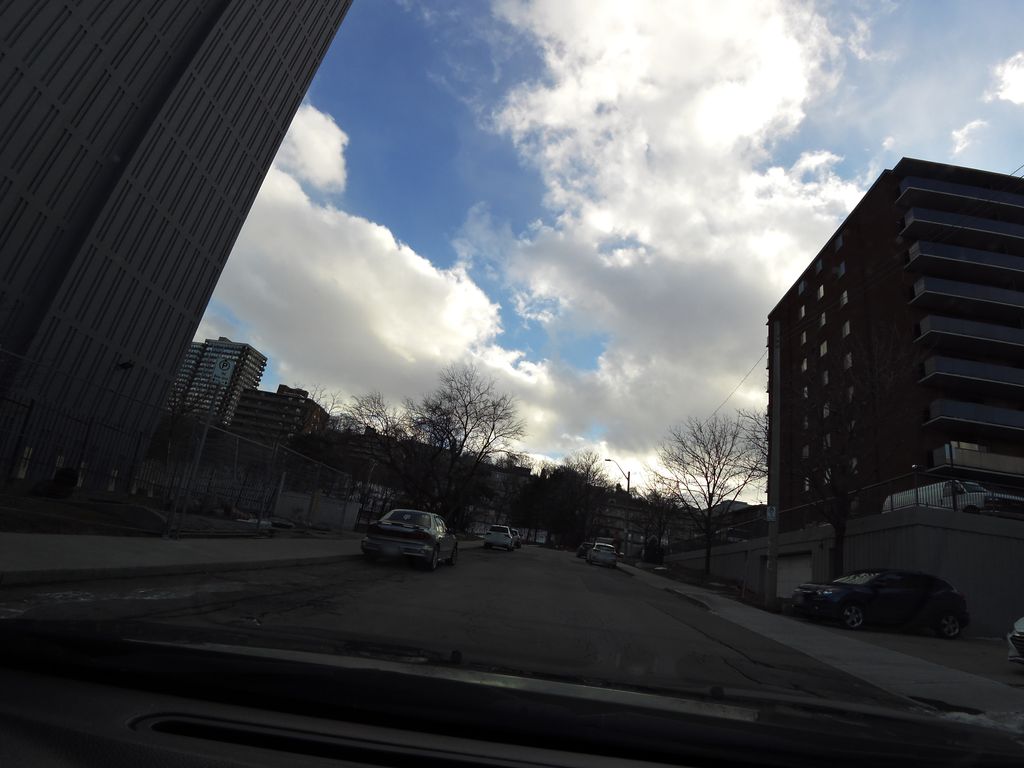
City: hamilton